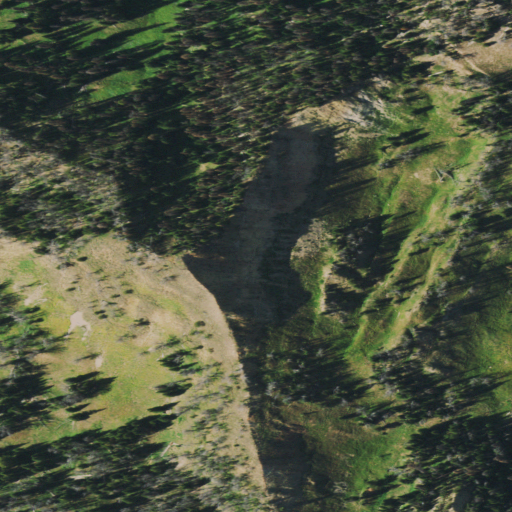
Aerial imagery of mountain in Wyoming named Tripod Peak containing evergreen forest, grassland, and shrub